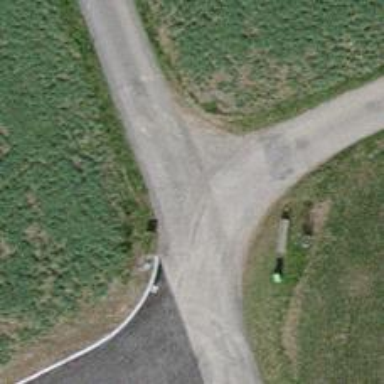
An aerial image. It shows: Paved residential road.